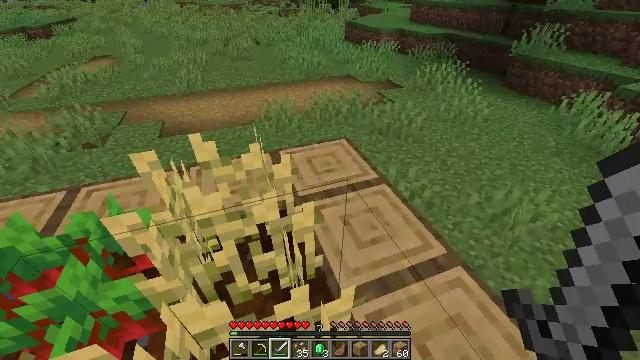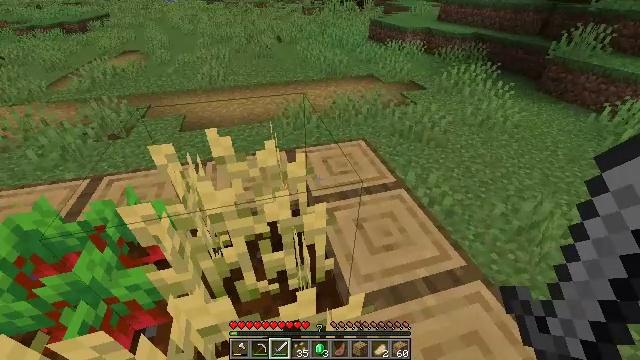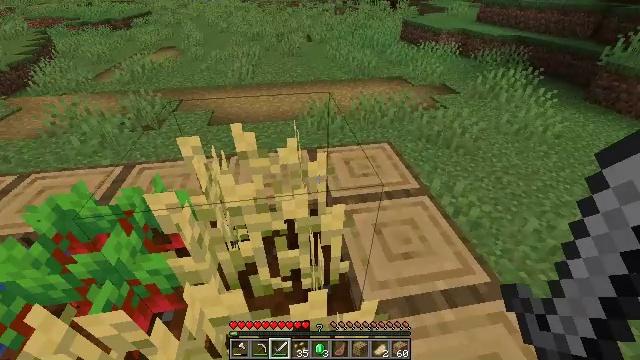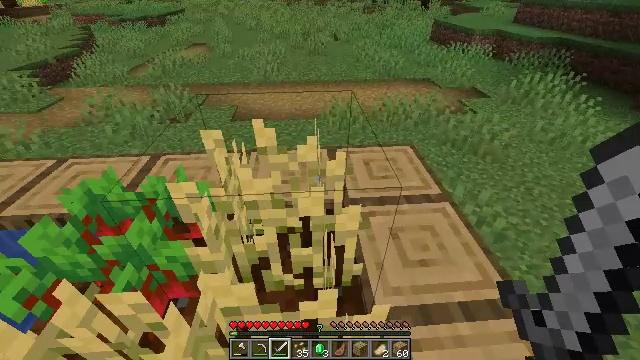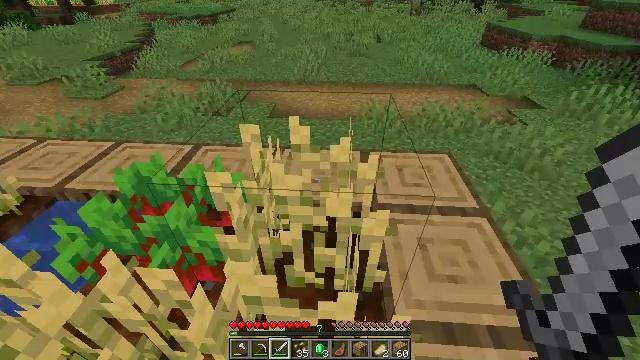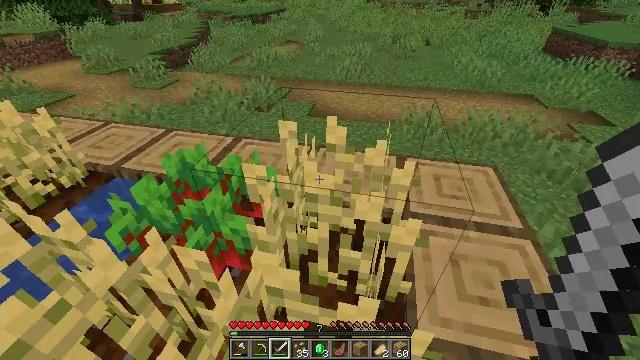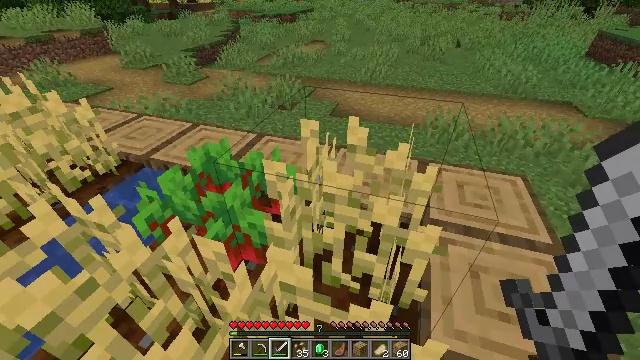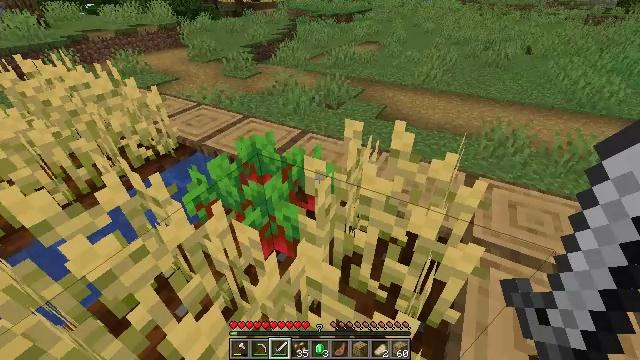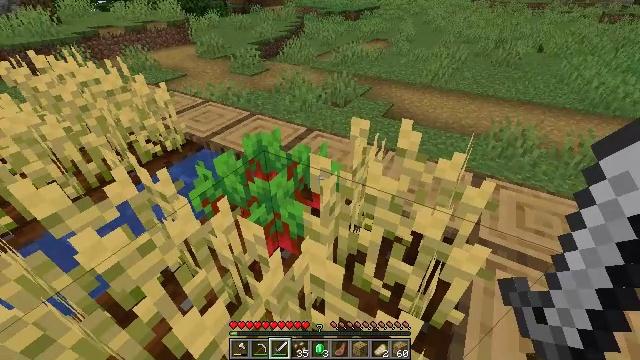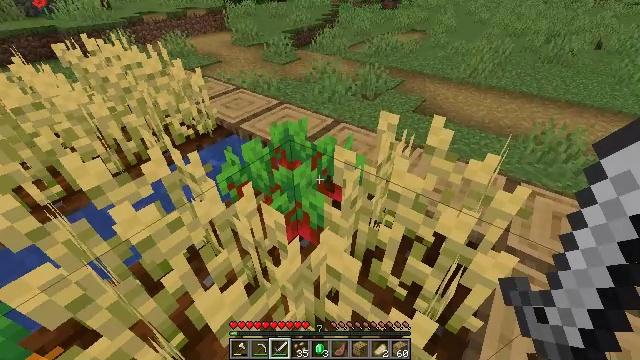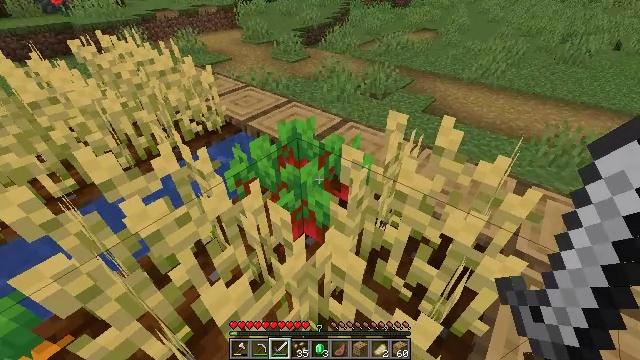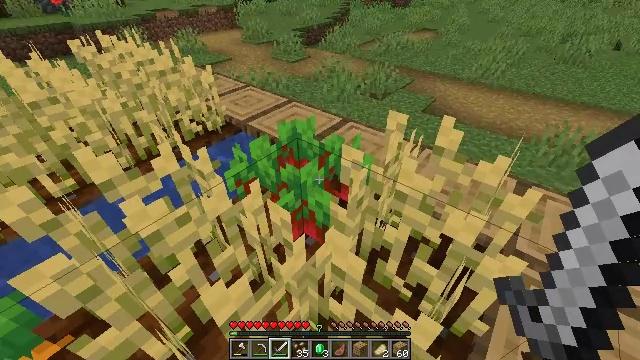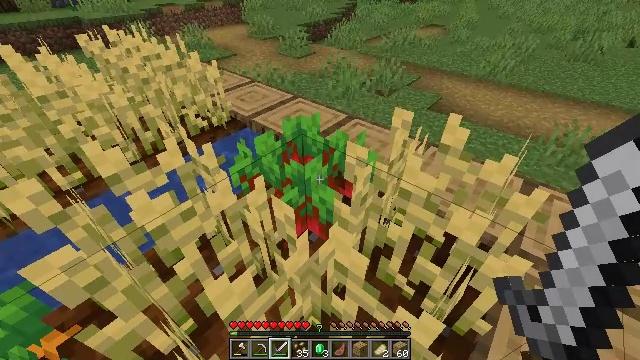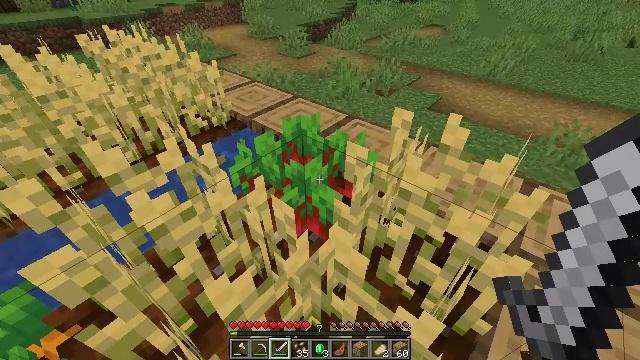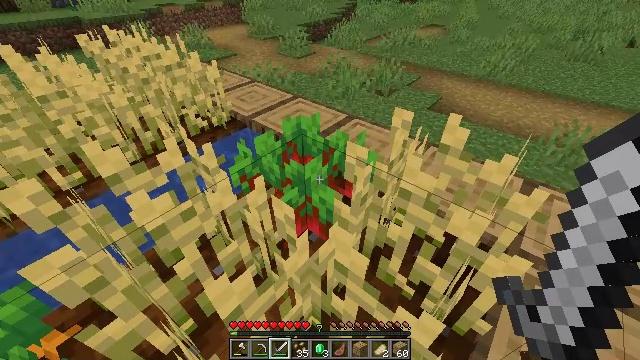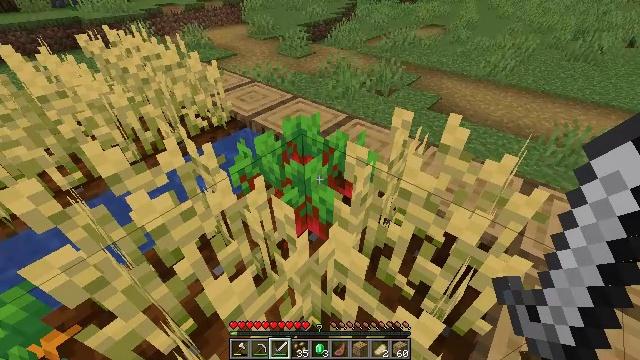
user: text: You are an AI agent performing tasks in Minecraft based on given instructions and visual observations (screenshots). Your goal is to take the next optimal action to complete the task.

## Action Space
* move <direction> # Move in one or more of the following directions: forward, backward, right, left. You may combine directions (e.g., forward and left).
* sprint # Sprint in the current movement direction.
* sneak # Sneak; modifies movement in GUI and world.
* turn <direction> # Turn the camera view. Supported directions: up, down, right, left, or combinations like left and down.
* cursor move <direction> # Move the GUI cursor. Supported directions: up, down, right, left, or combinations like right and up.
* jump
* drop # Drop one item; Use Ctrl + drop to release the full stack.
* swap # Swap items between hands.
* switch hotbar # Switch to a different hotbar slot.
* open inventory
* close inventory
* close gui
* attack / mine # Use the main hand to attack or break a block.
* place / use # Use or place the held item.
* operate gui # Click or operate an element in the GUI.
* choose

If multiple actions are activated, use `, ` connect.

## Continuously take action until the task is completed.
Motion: motion action
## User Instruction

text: Harvest beetroots from the farm.
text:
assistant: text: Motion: turn left
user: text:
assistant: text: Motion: turn left
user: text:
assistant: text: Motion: turn left
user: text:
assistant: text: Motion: turn left
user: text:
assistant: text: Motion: turn left
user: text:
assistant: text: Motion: turn left
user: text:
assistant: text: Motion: turn left
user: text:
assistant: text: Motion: turn left
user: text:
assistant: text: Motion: turn left and down
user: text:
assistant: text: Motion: turn left
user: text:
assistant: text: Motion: no_op
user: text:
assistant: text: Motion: turn left
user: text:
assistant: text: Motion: no_op
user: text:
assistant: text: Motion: no_op
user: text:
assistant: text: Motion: no_op
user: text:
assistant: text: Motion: no_op
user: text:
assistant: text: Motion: no_op
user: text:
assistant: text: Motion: no_op
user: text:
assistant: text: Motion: no_op
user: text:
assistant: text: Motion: no_op
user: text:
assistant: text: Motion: no_op
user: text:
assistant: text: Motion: no_op
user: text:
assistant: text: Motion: no_op
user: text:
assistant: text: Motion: no_op
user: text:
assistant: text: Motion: no_op
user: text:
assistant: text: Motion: no_op
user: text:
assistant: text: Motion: no_op
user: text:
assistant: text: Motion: no_op
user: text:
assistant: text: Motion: no_op
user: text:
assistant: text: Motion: no_op